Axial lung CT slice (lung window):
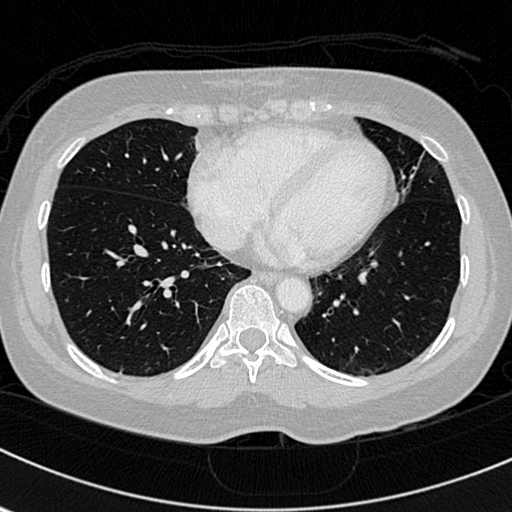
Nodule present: no